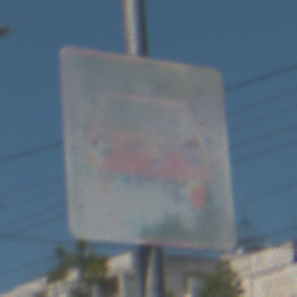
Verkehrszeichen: Kraftfahrstrasse
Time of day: Midday
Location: Outdoor (Urban)
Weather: Clear
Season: NotSpecified
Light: Natural